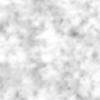
Label: no_change